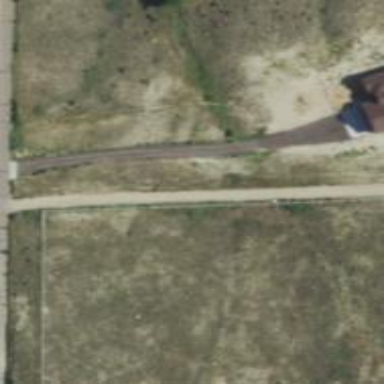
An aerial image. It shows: Driveway leading to service road.